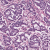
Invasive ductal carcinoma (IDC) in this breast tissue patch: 1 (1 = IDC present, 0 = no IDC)